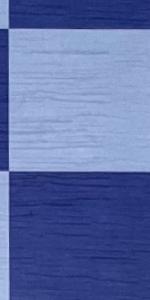
Label: Empty